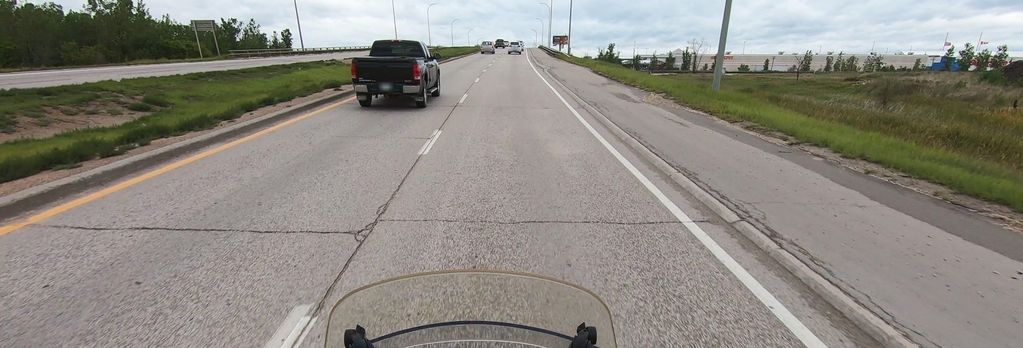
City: winnipeg